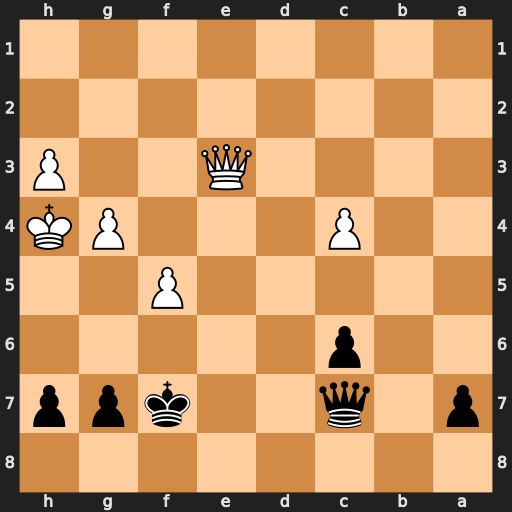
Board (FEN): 8/p1q2kpp/2p5/5P2/2P3PK/4Q2P/8/8
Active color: b
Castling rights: -
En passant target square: -
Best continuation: Qe7+ Qxe7+ Kxe7